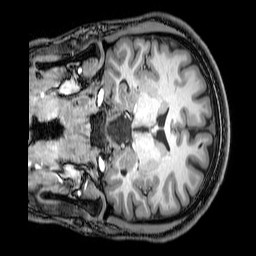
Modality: T1w
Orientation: coronal
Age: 22
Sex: male